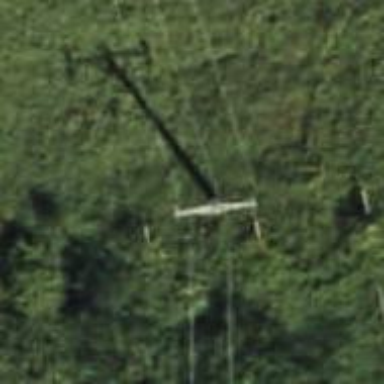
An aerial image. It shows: Power pole.